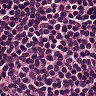
Metastatic tissue present: no